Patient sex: M
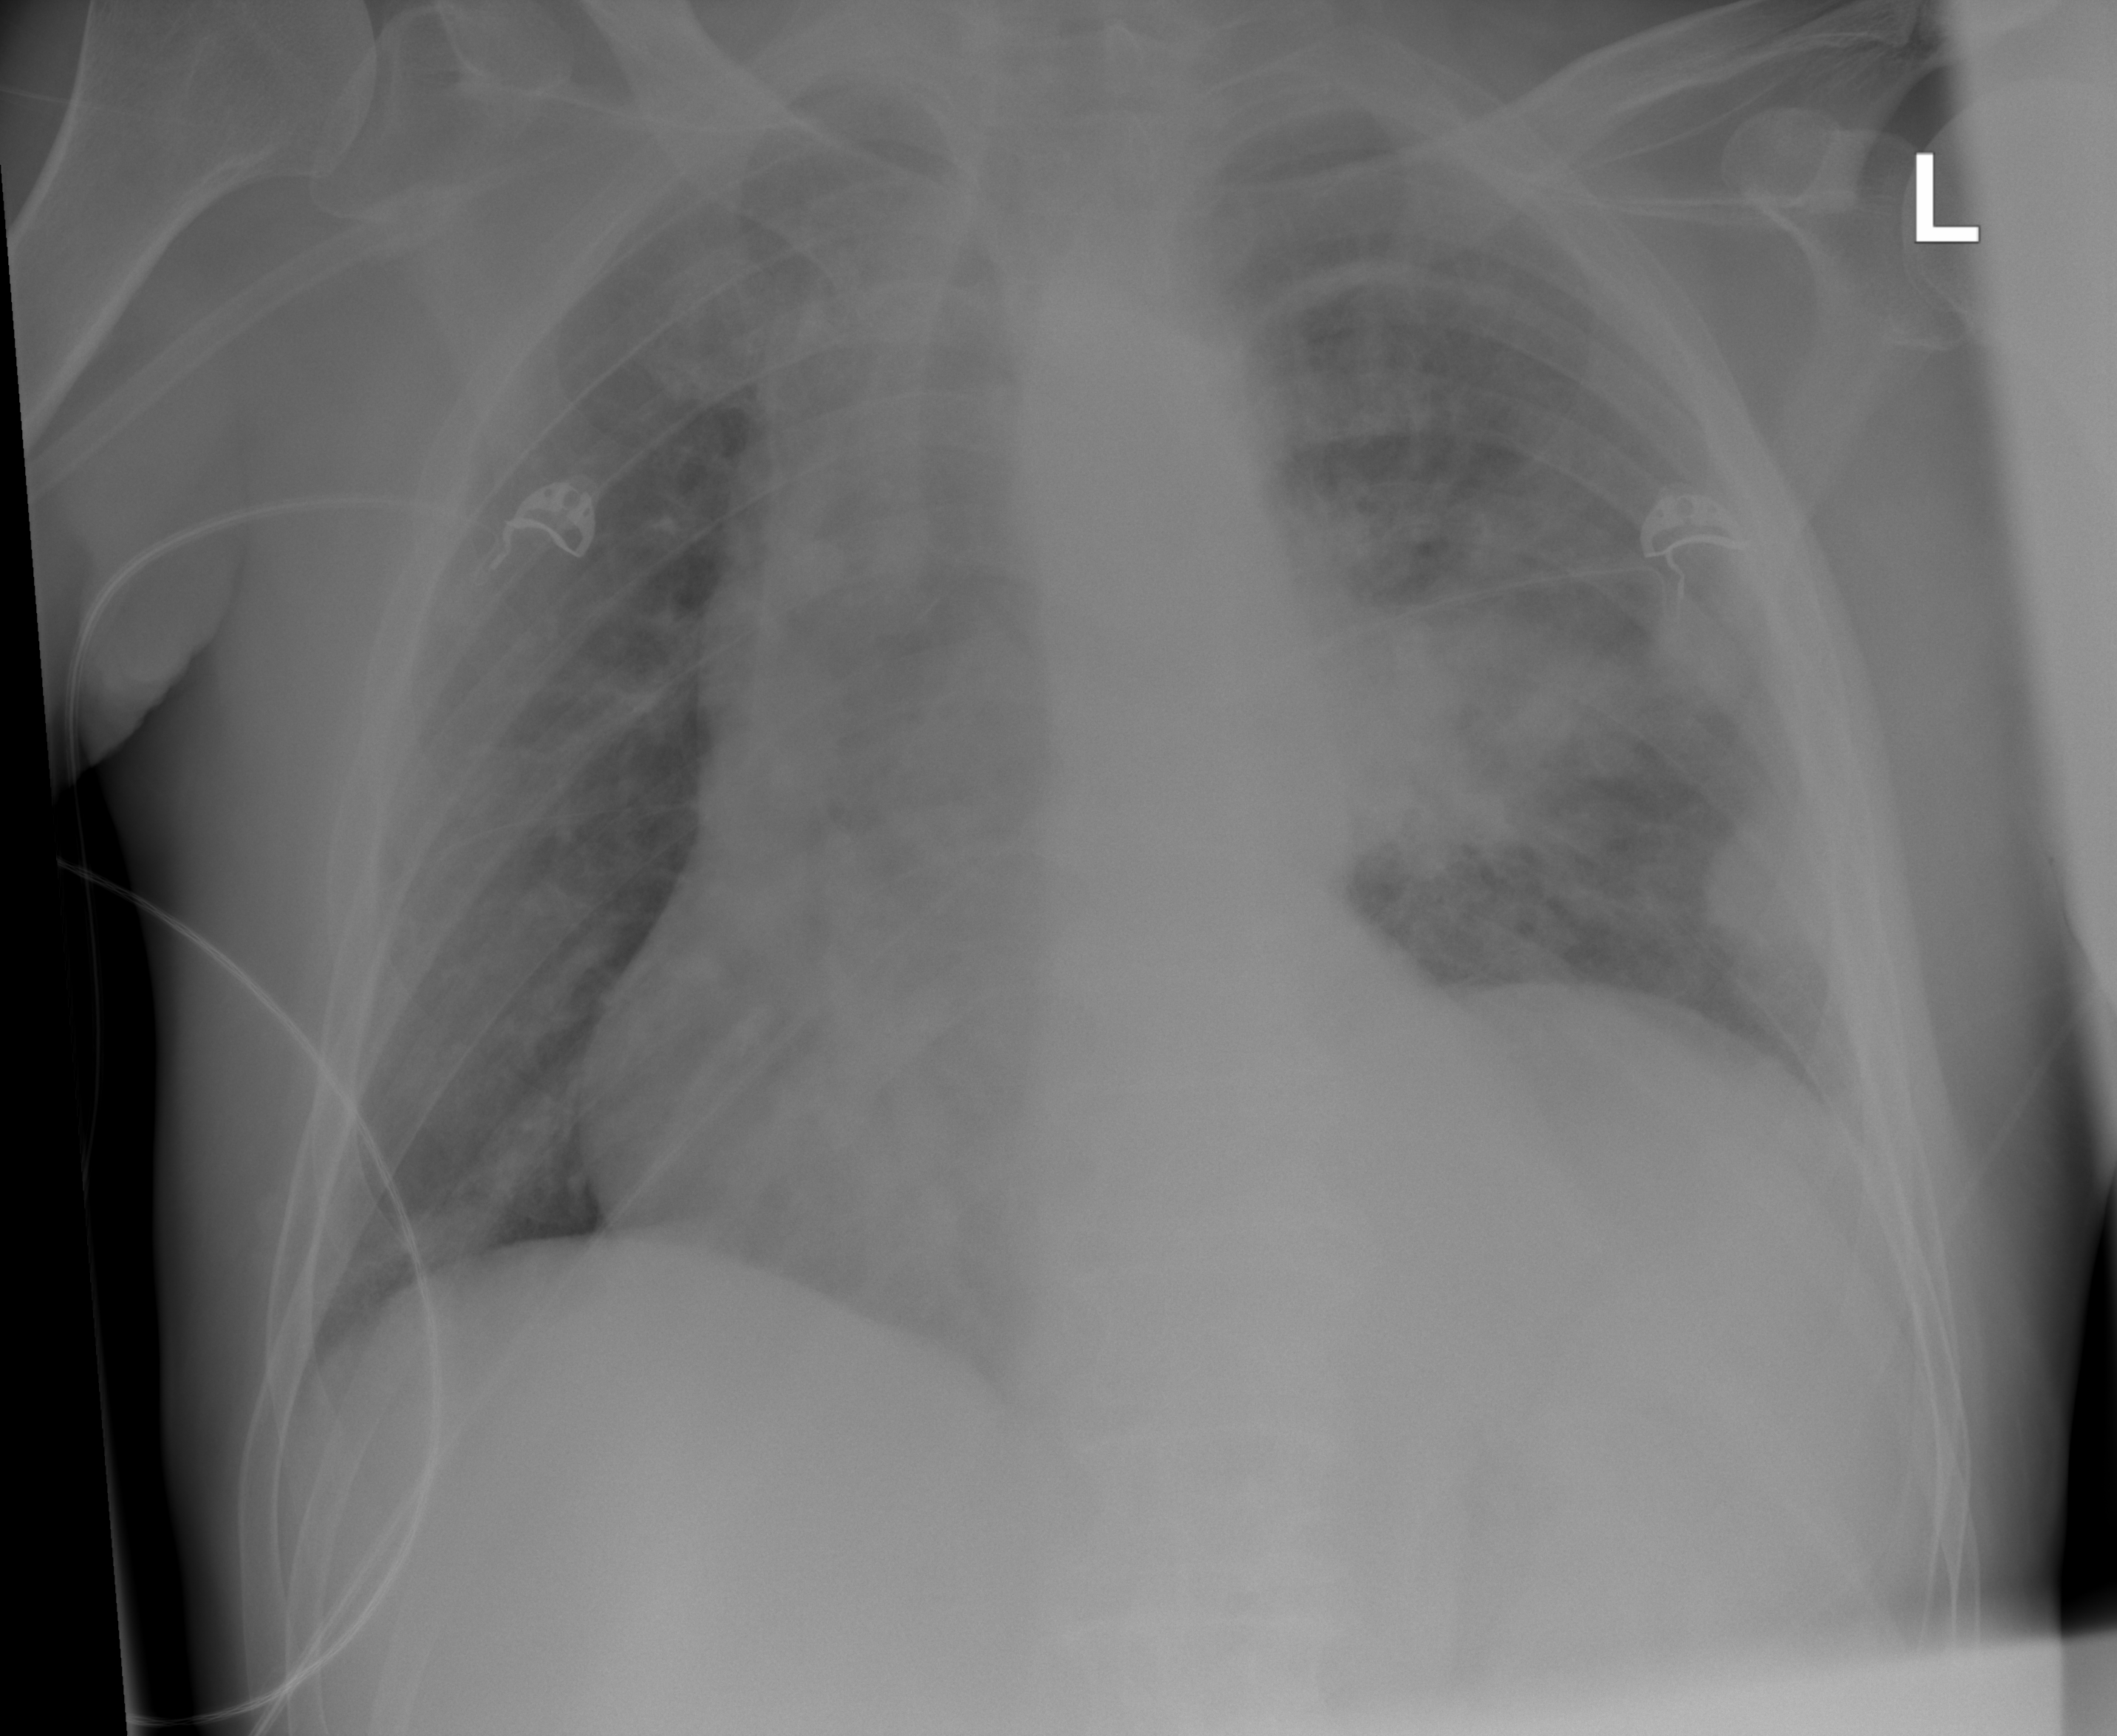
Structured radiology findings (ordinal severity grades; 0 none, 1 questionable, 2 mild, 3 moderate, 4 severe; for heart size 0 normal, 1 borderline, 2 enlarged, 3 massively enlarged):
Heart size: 2
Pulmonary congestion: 0
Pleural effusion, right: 0
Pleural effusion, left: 0
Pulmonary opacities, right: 0
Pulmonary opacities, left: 2
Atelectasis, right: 0
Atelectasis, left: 2